Aerial crown-view tile of a tropical tree (Barro Colorado Island, Panama), acquired 20250414:
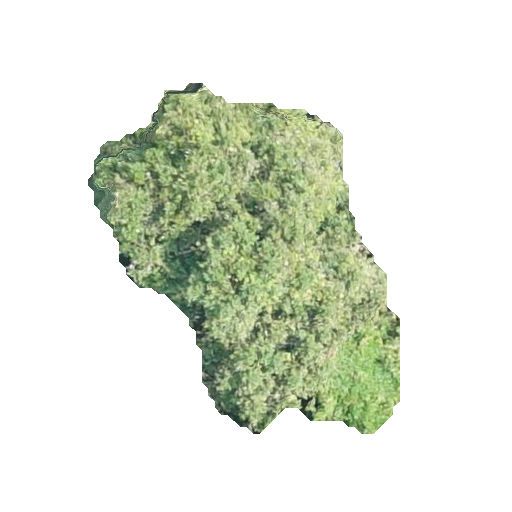
Species: Calophyllum longifolium
GBIF accepted scientific name: Calophyllum longifolium
Crown area: 103.617 m²